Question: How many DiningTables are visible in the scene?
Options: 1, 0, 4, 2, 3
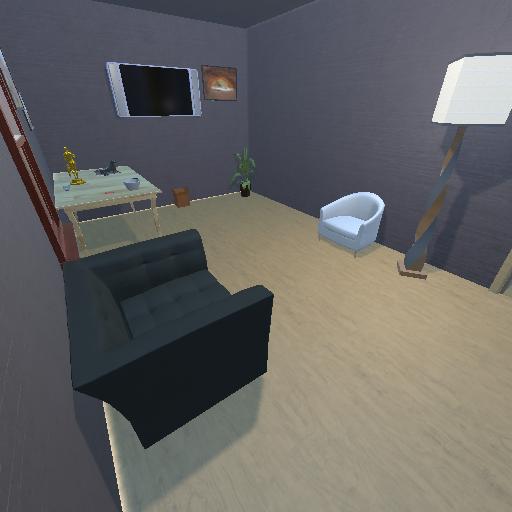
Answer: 1